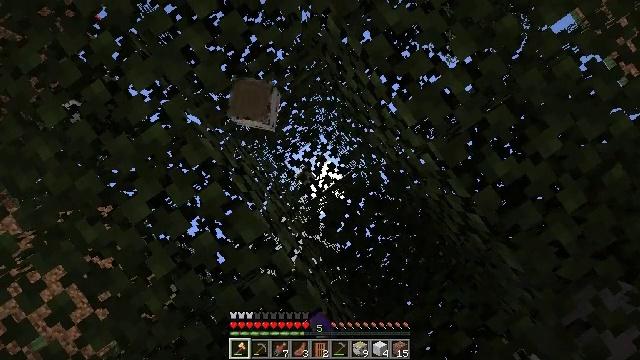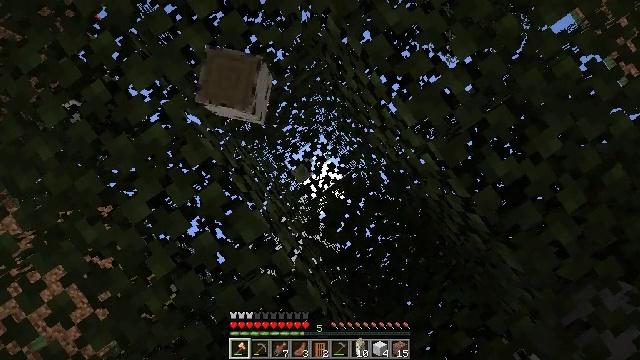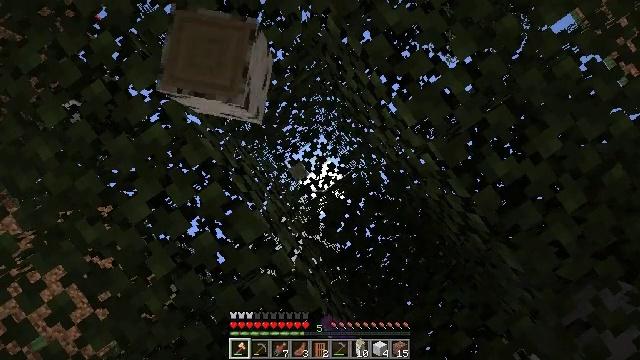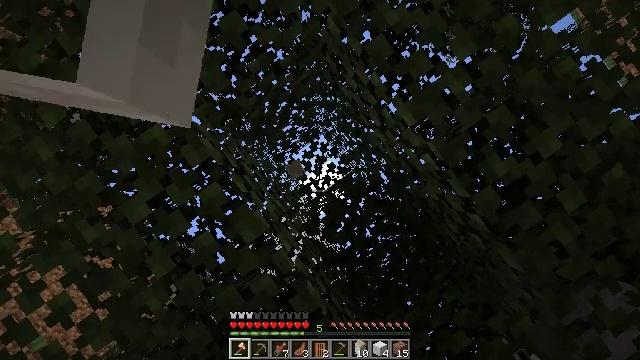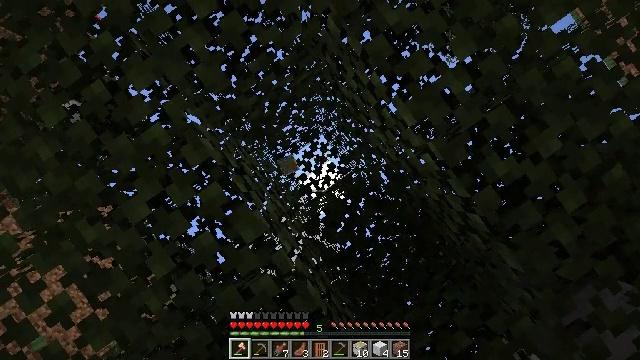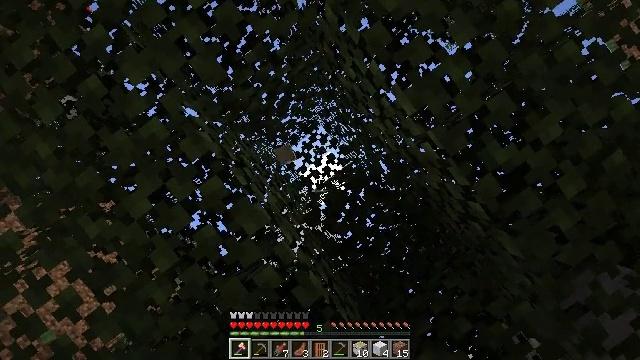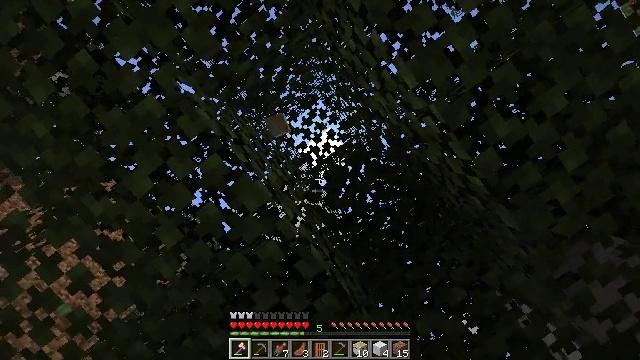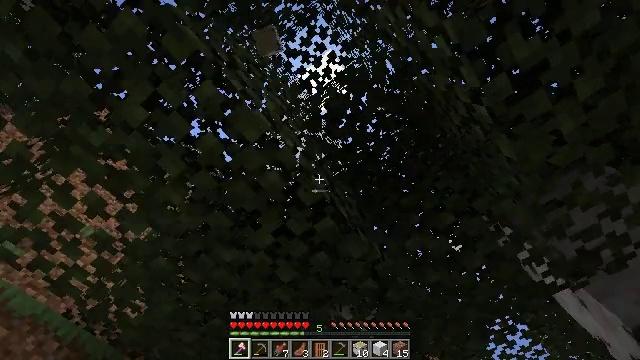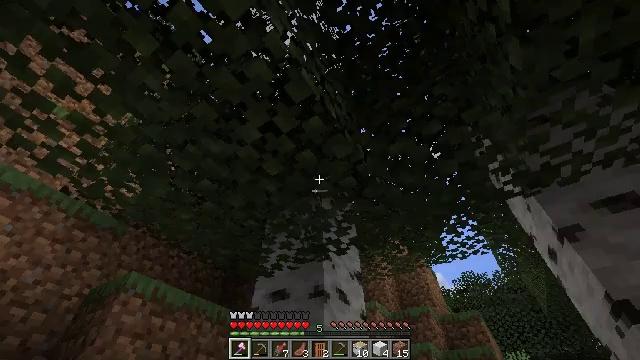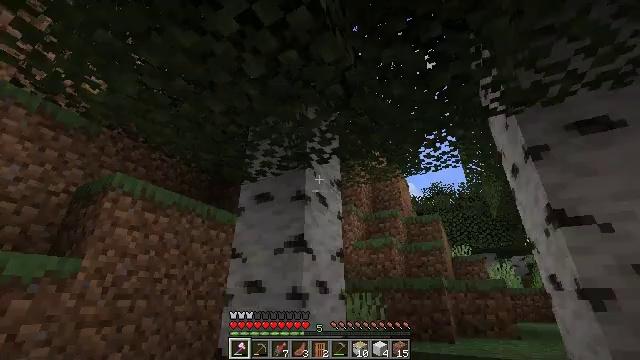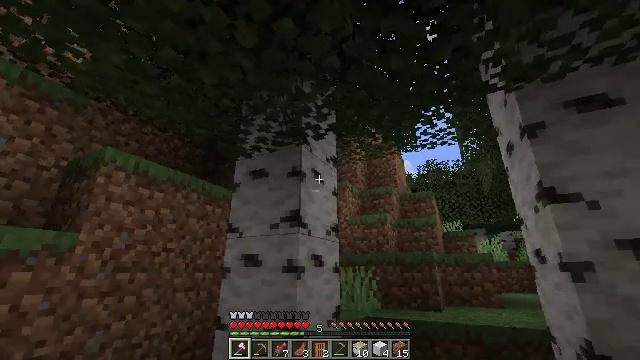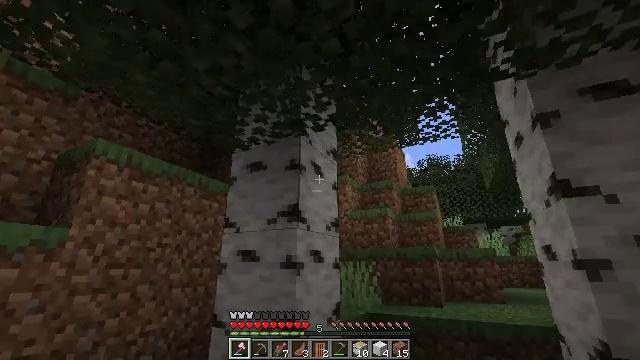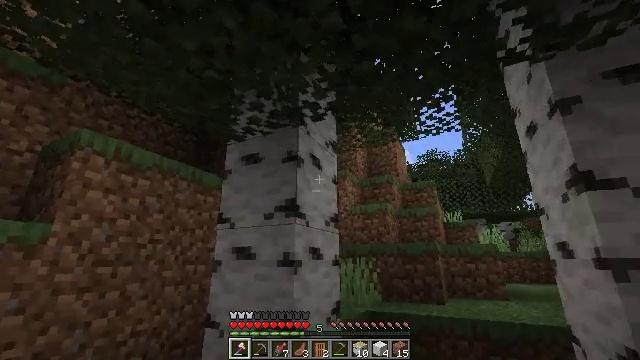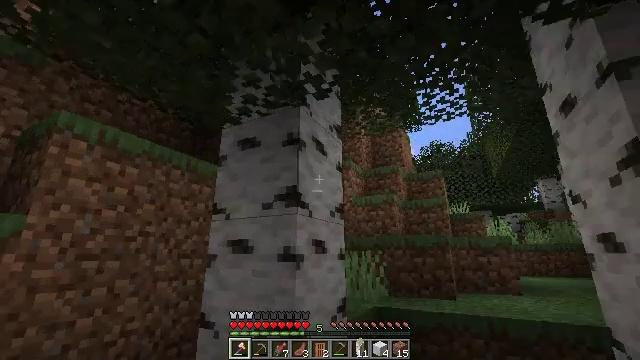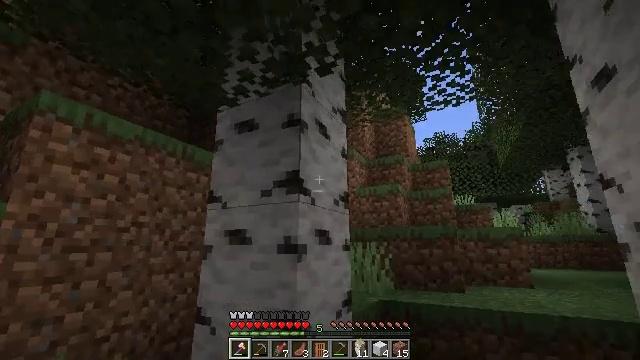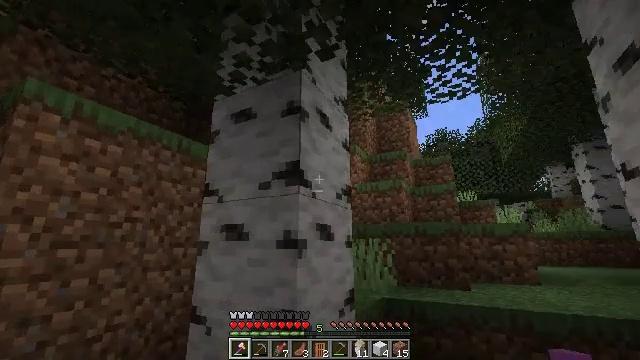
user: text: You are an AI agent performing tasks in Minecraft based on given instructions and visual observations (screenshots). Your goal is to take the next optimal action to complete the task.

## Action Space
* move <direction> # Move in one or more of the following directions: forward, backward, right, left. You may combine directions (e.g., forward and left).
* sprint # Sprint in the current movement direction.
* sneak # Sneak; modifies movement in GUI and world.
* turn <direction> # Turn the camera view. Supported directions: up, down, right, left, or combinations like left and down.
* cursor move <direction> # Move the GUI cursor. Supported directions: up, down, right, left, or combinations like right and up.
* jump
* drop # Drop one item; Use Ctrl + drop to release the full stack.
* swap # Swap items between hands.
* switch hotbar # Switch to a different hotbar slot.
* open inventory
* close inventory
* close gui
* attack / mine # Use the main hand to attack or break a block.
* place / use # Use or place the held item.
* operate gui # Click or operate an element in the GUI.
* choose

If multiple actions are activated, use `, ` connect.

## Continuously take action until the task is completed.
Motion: motion action
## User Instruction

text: Gather birch log for crafting.
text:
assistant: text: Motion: attack / mine
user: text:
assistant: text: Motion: no_op
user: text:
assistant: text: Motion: no_op
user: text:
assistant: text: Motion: no_op
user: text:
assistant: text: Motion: turn left and down
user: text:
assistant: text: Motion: turn down
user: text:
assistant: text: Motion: turn down
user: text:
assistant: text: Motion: turn right and down
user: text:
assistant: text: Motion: turn right and down
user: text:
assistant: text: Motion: move forward, turn right and down
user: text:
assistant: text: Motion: move forward, turn down
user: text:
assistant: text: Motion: move forward
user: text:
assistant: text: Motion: move forward, turn down
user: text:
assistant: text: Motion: move forward, turn down
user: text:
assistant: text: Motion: move forward
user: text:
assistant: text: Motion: move forward, turn down
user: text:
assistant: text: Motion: move forward, turn left and down
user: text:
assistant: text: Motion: move forward, turn left and down, attack / mine
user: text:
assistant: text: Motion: move forward, turn down, attack / mine
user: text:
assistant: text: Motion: turn down, attack / mine
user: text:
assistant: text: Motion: turn down, attack / mine
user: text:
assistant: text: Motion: attack / mine
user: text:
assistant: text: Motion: attack / mine
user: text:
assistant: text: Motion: attack / mine
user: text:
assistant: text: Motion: attack / mine
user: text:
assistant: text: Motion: turn left and down, attack / mine
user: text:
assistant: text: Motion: turn left and down, attack / mine
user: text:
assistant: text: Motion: turn down, attack / mine
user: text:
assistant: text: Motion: attack / mine
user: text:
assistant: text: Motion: turn down, attack / mine